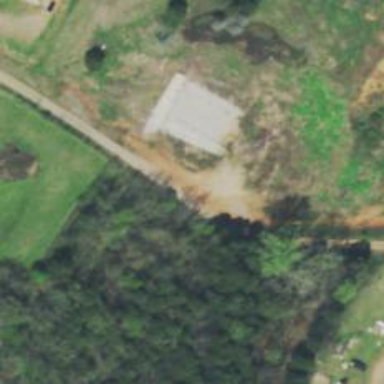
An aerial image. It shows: Driveway.